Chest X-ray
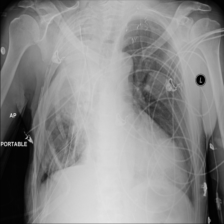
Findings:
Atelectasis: negative
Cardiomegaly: negative
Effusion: negative
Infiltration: negative
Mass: positive
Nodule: negative
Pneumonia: negative
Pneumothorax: negative
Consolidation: negative
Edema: negative
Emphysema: positive
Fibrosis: negative
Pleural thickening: negative
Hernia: negative